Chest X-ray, AP view. Patient: 45 years old, sex F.
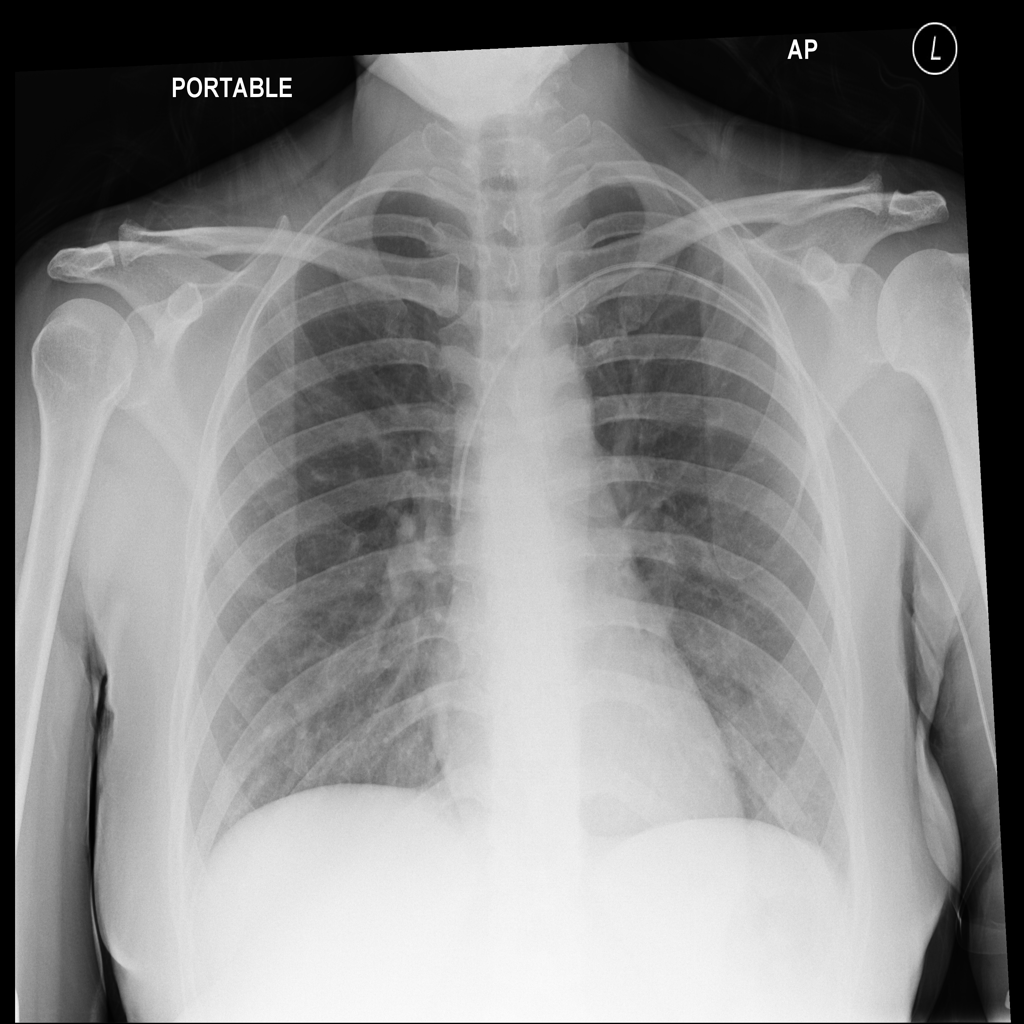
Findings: No Finding